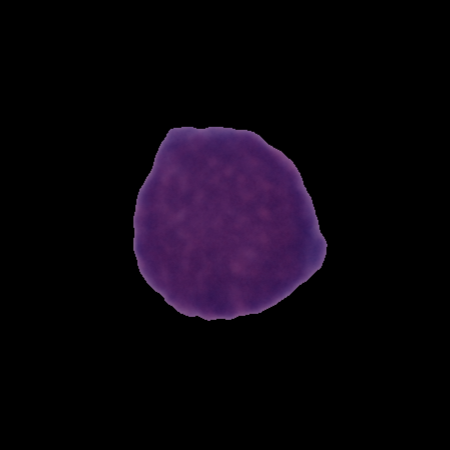
Label: cancer